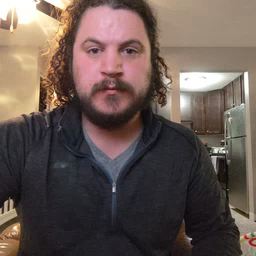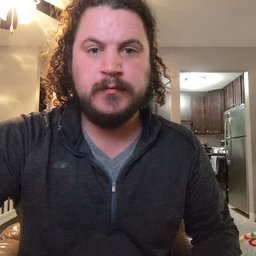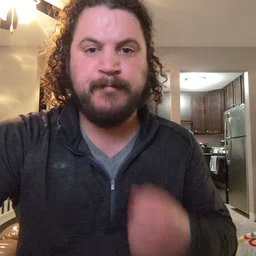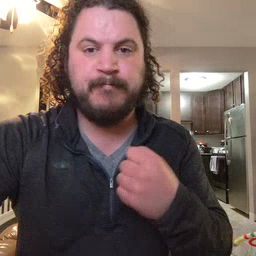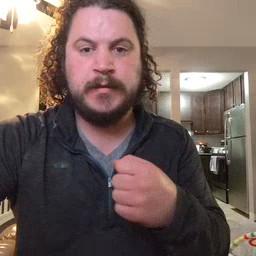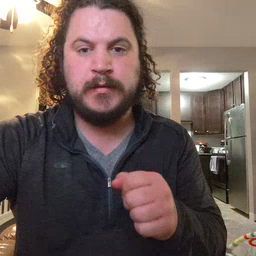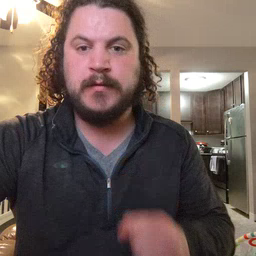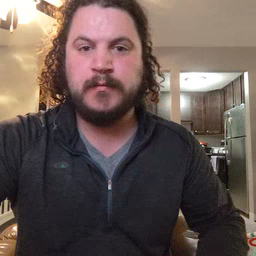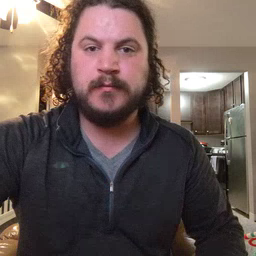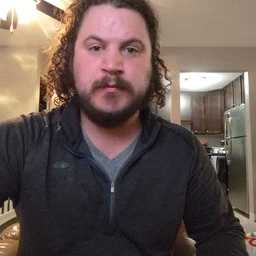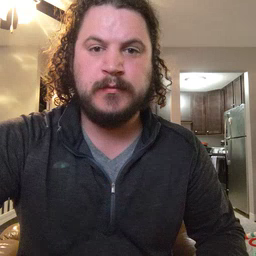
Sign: make